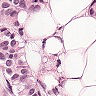
Metastatic tissue present: yes